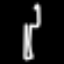
Label: fork